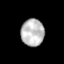
Tissue: prostate
Cell type: T cells
Senescence score: 0.3062
Nuclear area (px): 616
Mean DAPI intensity: 187.841